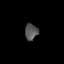
Tissue: lung
Cell type: Epithelial cells
Senescence score: 0.5403
Nuclear area (px): 207
Mean DAPI intensity: 84.787